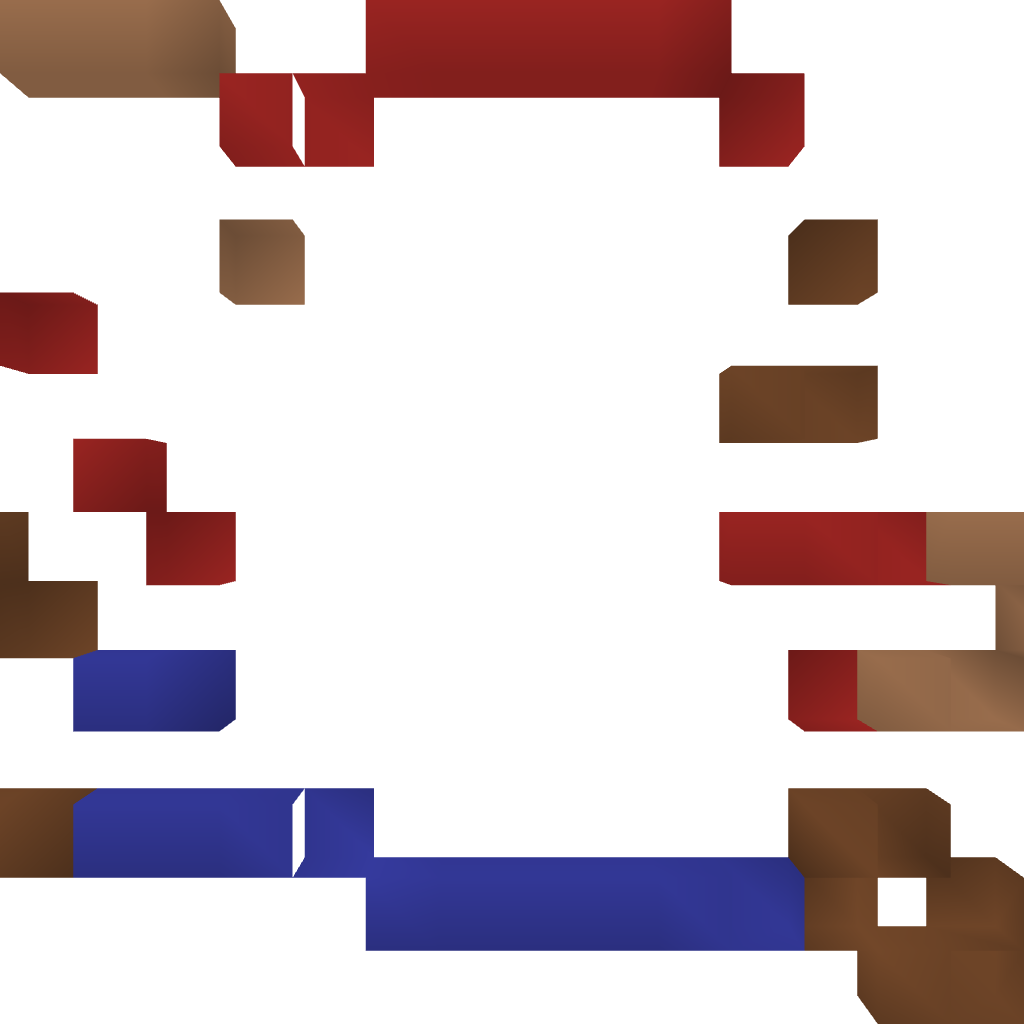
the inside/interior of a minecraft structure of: Super Mario 8-Bit Style [Jumping]